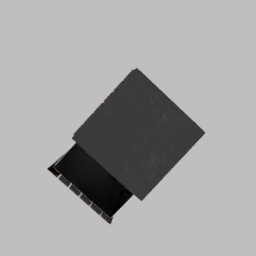
Label: tools